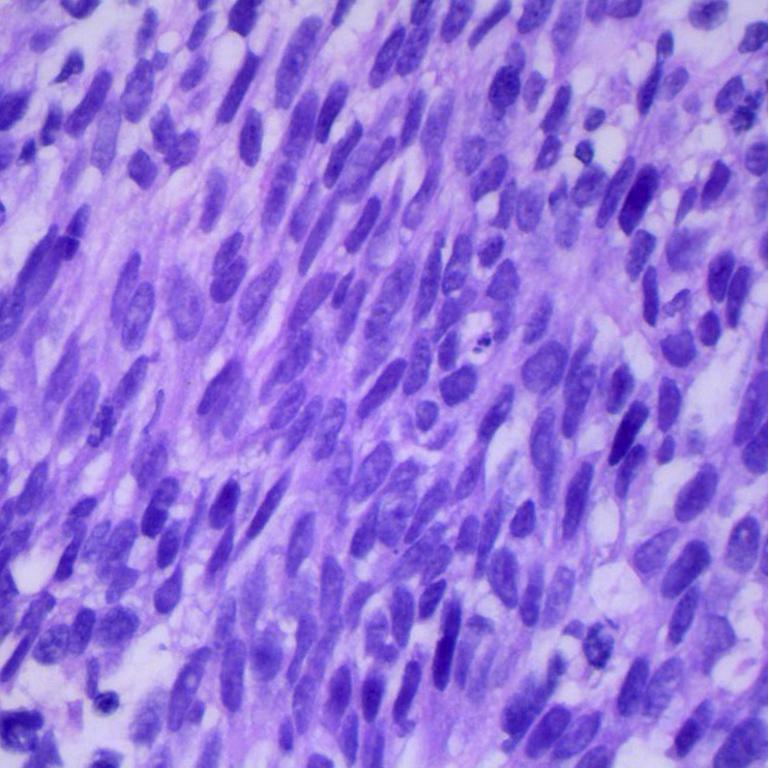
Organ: lung
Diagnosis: squamous carcinomas